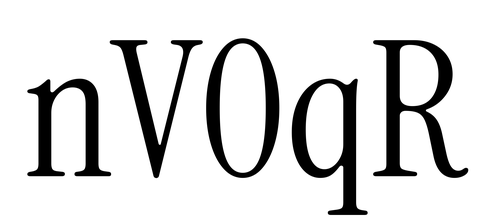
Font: InstrumentSerif-Regular